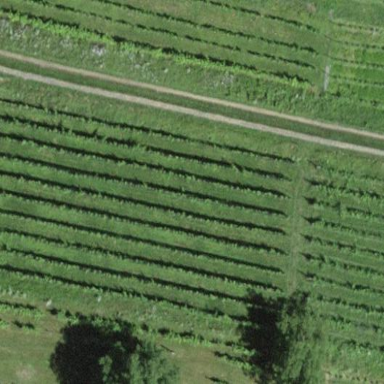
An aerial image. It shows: Beautiful vineyard in the countryside.